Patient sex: F
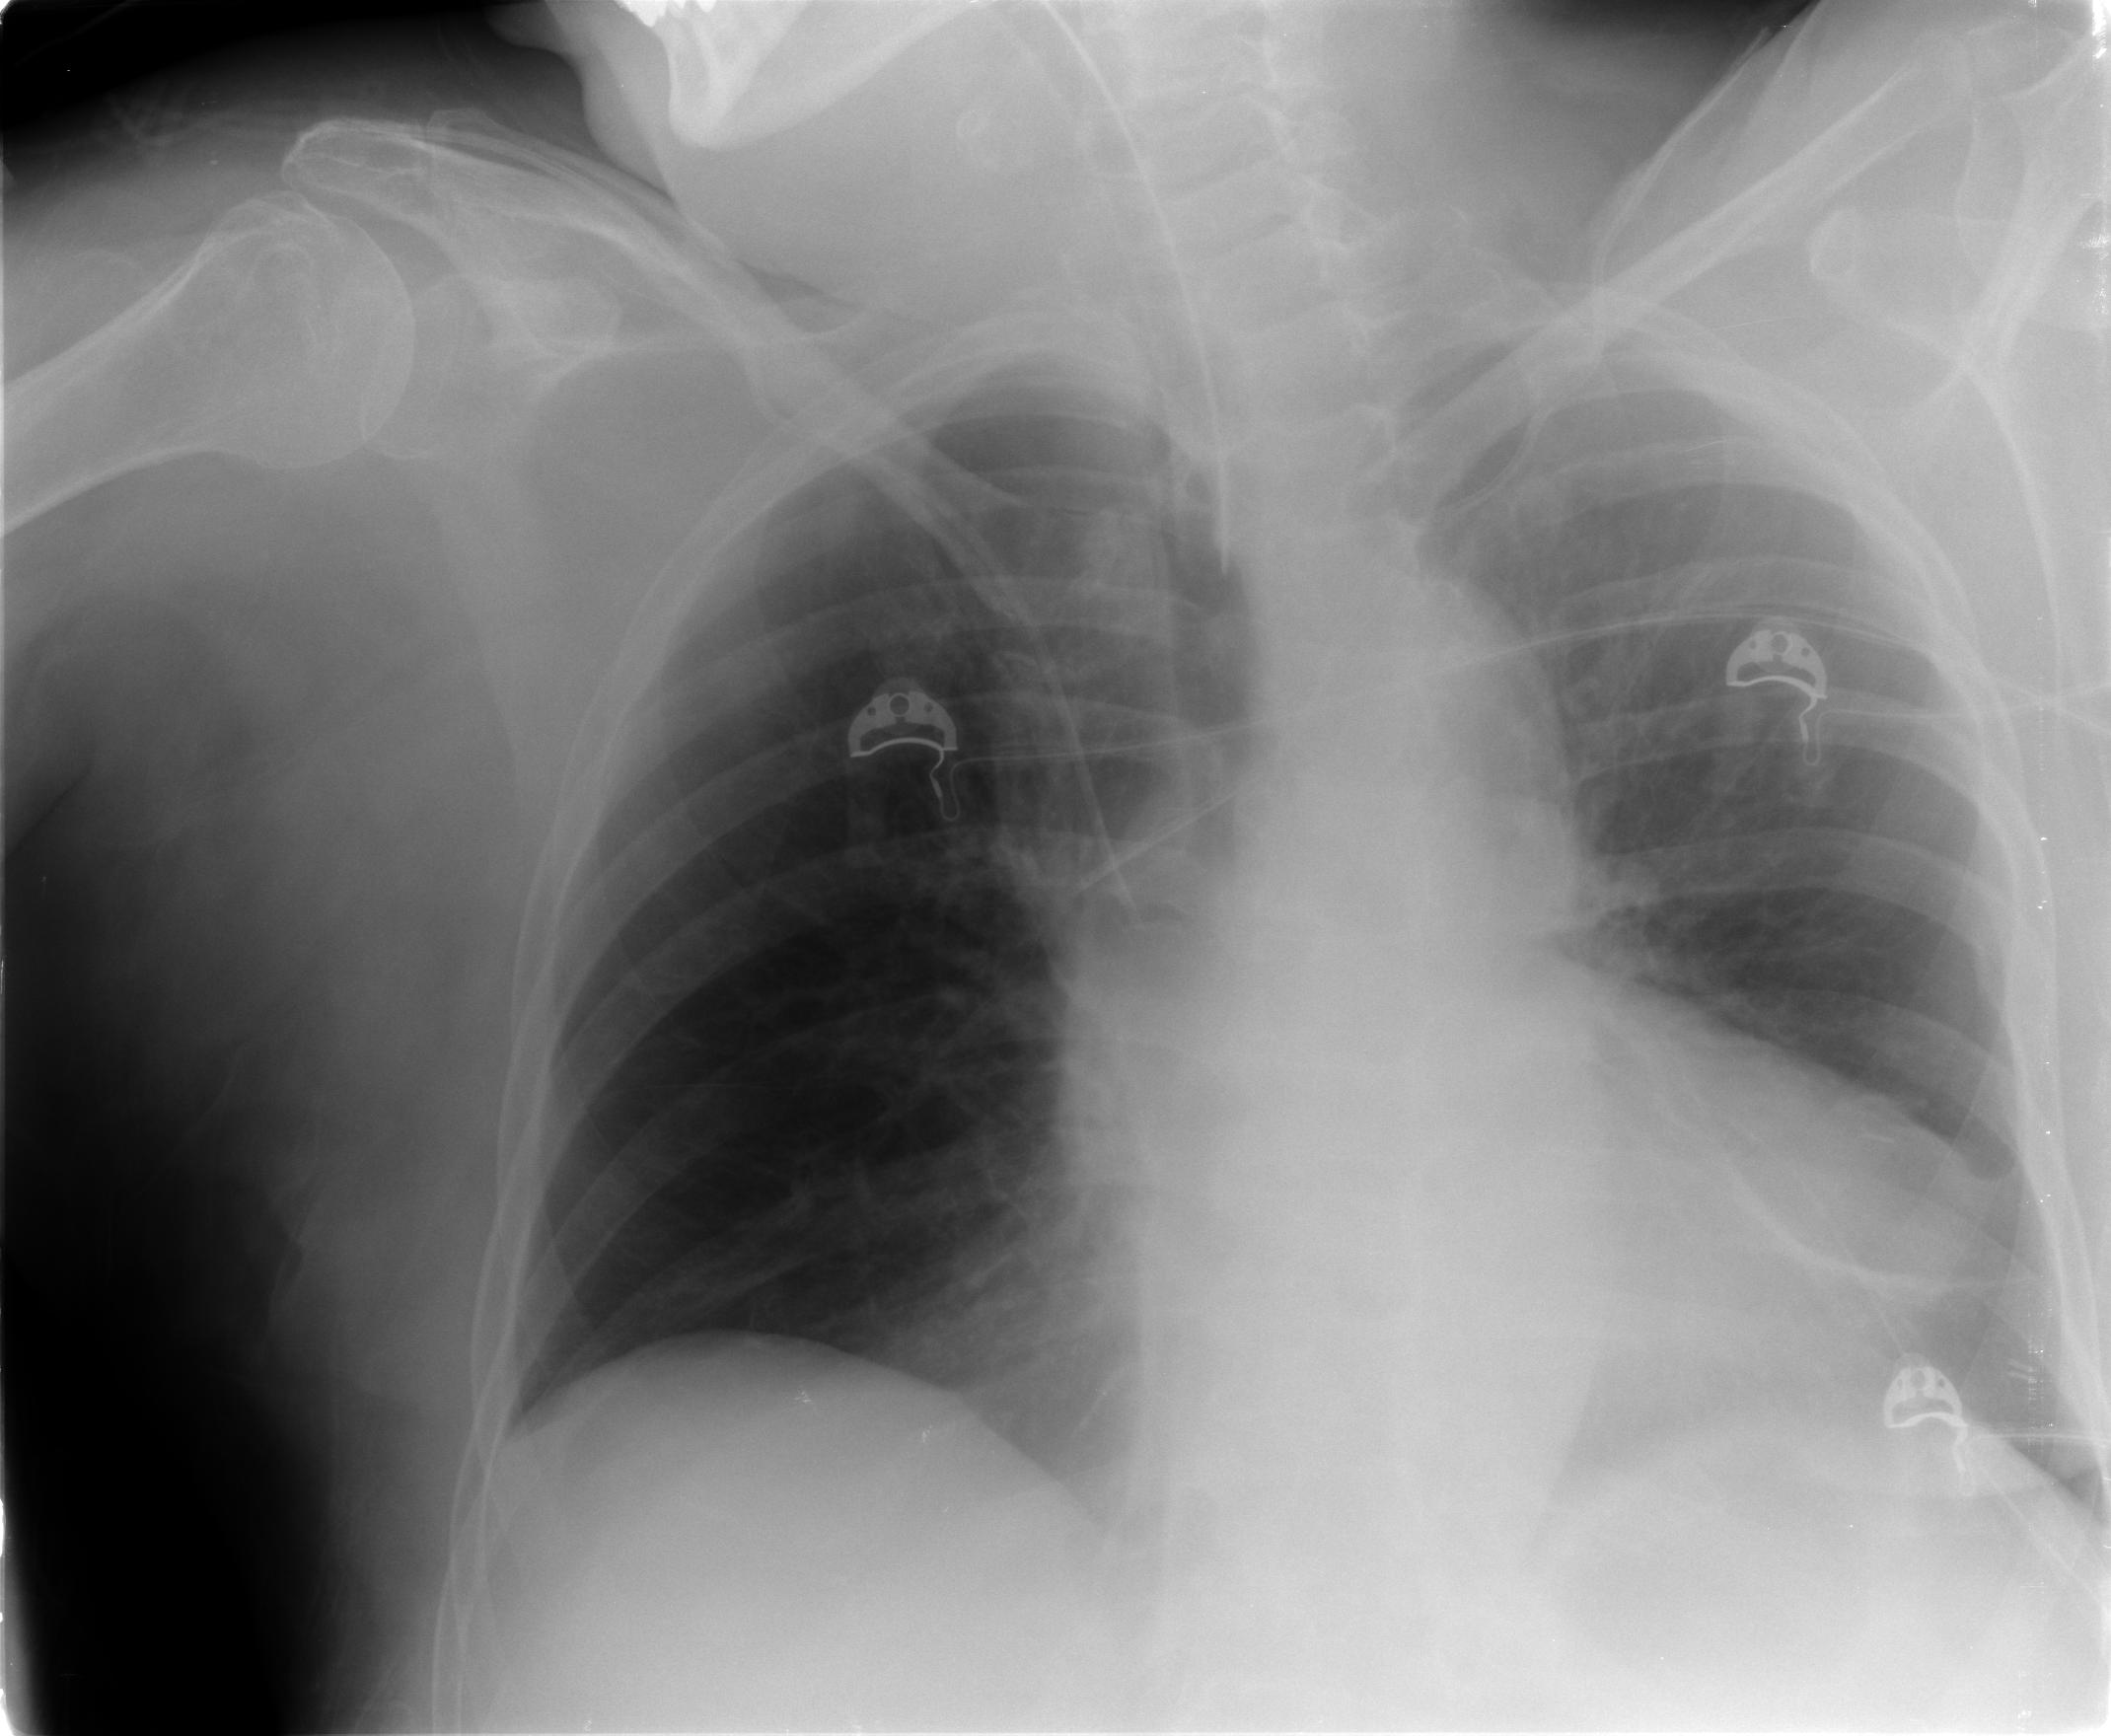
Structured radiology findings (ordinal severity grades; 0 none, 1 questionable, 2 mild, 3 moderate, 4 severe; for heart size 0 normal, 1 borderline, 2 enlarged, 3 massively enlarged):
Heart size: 2
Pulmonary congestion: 1
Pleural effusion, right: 0
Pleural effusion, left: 0
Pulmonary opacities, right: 0
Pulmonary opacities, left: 1
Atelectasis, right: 0
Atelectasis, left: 2